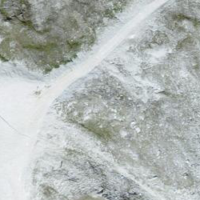
EUNIS habitat code: 31
Species observed at this site:
Saxifraga oppositifolia
Saxifraga aizoides